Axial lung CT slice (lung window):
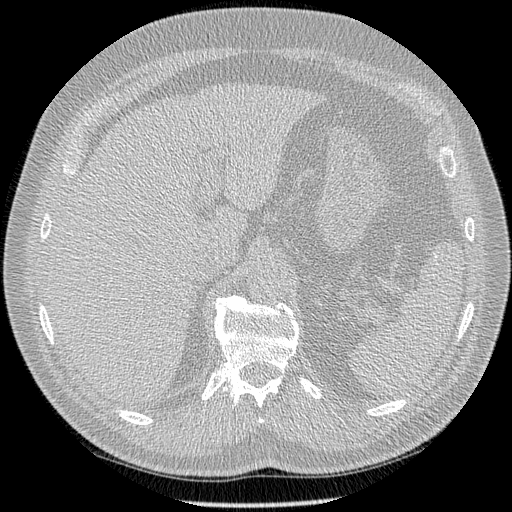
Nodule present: no